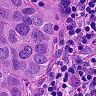
Metastatic tissue present: yes